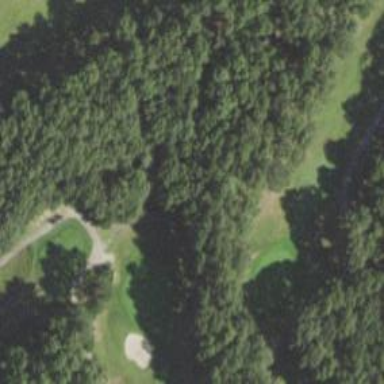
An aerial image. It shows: Path designated for golf carts.